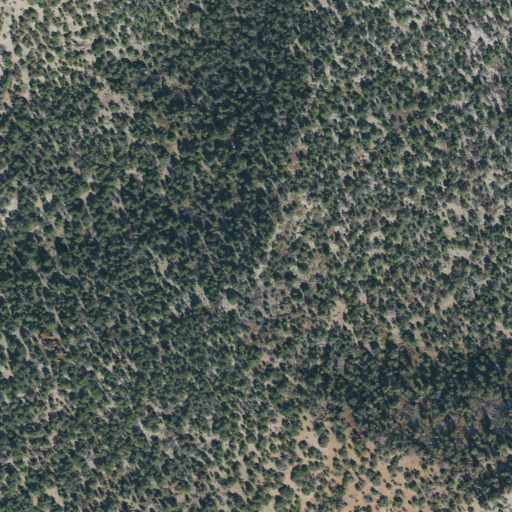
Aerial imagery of mountains in Utah named Valley Mountains containing evergreen forest and shrub